Question: I am try to check if any column1, any of the cell's is not empty. i want to make then empty and copy the file to next column-cell. What ,my idea is to check if one particular Column1- all cells lets say "COLUMN1" one of the cell is not empty. Then i need the file [ I have attached the file path to that particular cell] to get copied to next column2. at the same time i want to copy the file to a folder on my desktop Lets say the location is C:/user/elec/copy, and i want to erase the Column1 -cell data.
How can i do this. Link for what i am trying to do..

'''
private void button6_Click(object sender, EventArgs e)
{
string copyPath = @"C:\user\elec\copy";
if (!System.IO.Directory.Exists(copyPath))
System.IO.Directory.CreateDirectory(copyPath);
for (int i = 0; i < dataGridView1.Rows.Count; i++)
{
if (dataGridView1.Rows[i].Cells[2].Value != null && !String.IsNullOrEmpty(dataGridView1.Rows[i].Cells[2].Value.ToString()))
{
string filePath = dataGridView1.Rows[i].Cells[2].Value.ToString();
if (System.IO.File.Exists(filePath))
{
string fileName = System.IO.Path.GetFileName(filePath);
string newpath = System.IO.Path.Combine(copyPath, fileName);
System.IO.File.Copy(filePath, newpath, true);
dataGridView1.Rows[i].Cells[3].Value = newpath;
try
{
SqlConnection con = new SqlConnection(@"Data Source=SREEJITHMOHA492\SQLEXPRESS;Initial Catalog=cndb;Integrated Security=True");
{
con.Open();
SqlCommand cmd = con.CreateCommand();
cmd.CommandText = "update cncinfo set draftpath=@draftpath,releasepath=@releasepath Where part=@part";
cmd.Parameters.Add("@draftpath", SqlDbType.NVarChar).Value = filePath;
cmd.Parameters.Add("@releasepath", SqlDbType.NVarChar).Value = newpath;
cmd.CommandText = "update cncinfo set draftpath='" + string.Empty + "',releasepath=@releasepath Where part=@part";
//you must have the id value in datagridview to update the specific record.
cmd.Parameters.Add("@part", SqlDbType.NVarChar).Value = Convert.ToString(dataGridView1.Rows[i].Cells["Part Number"].Value);
cmd.ExecuteNonQuery();
con.Close();
}
}
catch (System.Exception ex)
{
MessageBox.Show(ex.Message);
}
}
dataGridView1.Rows[i].Cells[2].Value = string.Empty;
}
}
}
'''
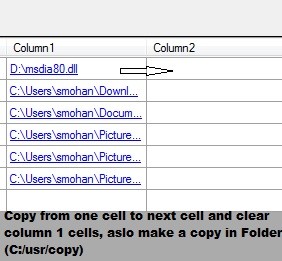
Answer: There are lot of problems in your code. you are trying to read 'DataGridViewCell' instead of its value. to read the cell value you must have to return value from '.Value' property of 'DataGridVIewCell'. ie. 'string x=dgv.Rows[0].Cells[1].Value'. Row does not contains Columns it contains Cells. So, to read the value from particular cell you should read that value from Cell object instead of Column.
'''
private void button6_Click(object sender, EventArgs e)
{
string copyPath = @"C:\user\elec\copy";
if (!System.IO.Directory.Exists(copyPath))
System.IO.Directory.CreateDirectory(copyPath);
for (int i = 0; i < dataGridView1.Rows.Count; i++)
{
if (dataGridView1.Rows[i].Cells[0].Value != null &&
!String.IsNullOrEmpty(dataGridView1.Rows[i].Cells[0].Value.ToString()))
{
string filePath = dataGridView1.Rows[i].Cells[0].Value.ToString();
if (System.IO.File.Exists(filePath))
{
string fileName = System.IO.Path.GetFileName(filePath);
string newpath = System.IO.Path.Combine(copyPath, fileName);
System.IO.File.Copy(filePath, newpath, true);
dataGridView1.Rows[i].Cells[1].Value = newpath;
try
{
Using (SqlConnection con = new SqlConnection(@"Data Source=STACY121\SQLEXPRESS;Initial Catalog=cndb;Integrated Security=True"))
{
con.Open();
SqlCommand cmd = con.CreateCommand();
cmd.CommandText = "update cncinfo set Column1=@Column1,Column2=@Column2 Where id=@id";
cmd.Parameters.Add("@Column1",SqlDbType.VarChar).Value =filePath;
cmd.Parameters.Add("@Column2",SqlDbType.VarChar).Value =newpath;
//you must have the id value in datagridview to update the specific record.
cmd.Parameters.Add("@id",SqlDbType.Int).Value =Convert.ToInt32(dataGridView1.Rows[i].Cells["id"].Value);
cmd.ExecuteNonQuery();
con.Close();
}
}
catch (Exception ex)
{
MessageBox.Show(ex.Message);
}
}
dataGridView1.Rows[i].Cells[0].Value = string.Empty;
}
}
}
'''
if you would like to copy with different file name then you can specify the file name like this.
'''
int iFileNo = 1; // this is the part of file number in sample-rev-01
string fileName = System.IO.Path.GetFileName(filePath);
string ext = new System.IO.FileInfo(filePath).Extension;
//if the file name is sample.txt then it would be return as sample-rev-01.txt
fileName = String.Format("{0}-rev-{1:00}{2}", fileName.Replace(ext, ""), iFileNo, ext);
string newpath = System.IO.Path.Combine(copyPath, fileName);
System.IO.File.Copy(filePath, newpath, true);
'''